Field crop: maize
Growth stage: 2
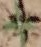
Species: atriplex